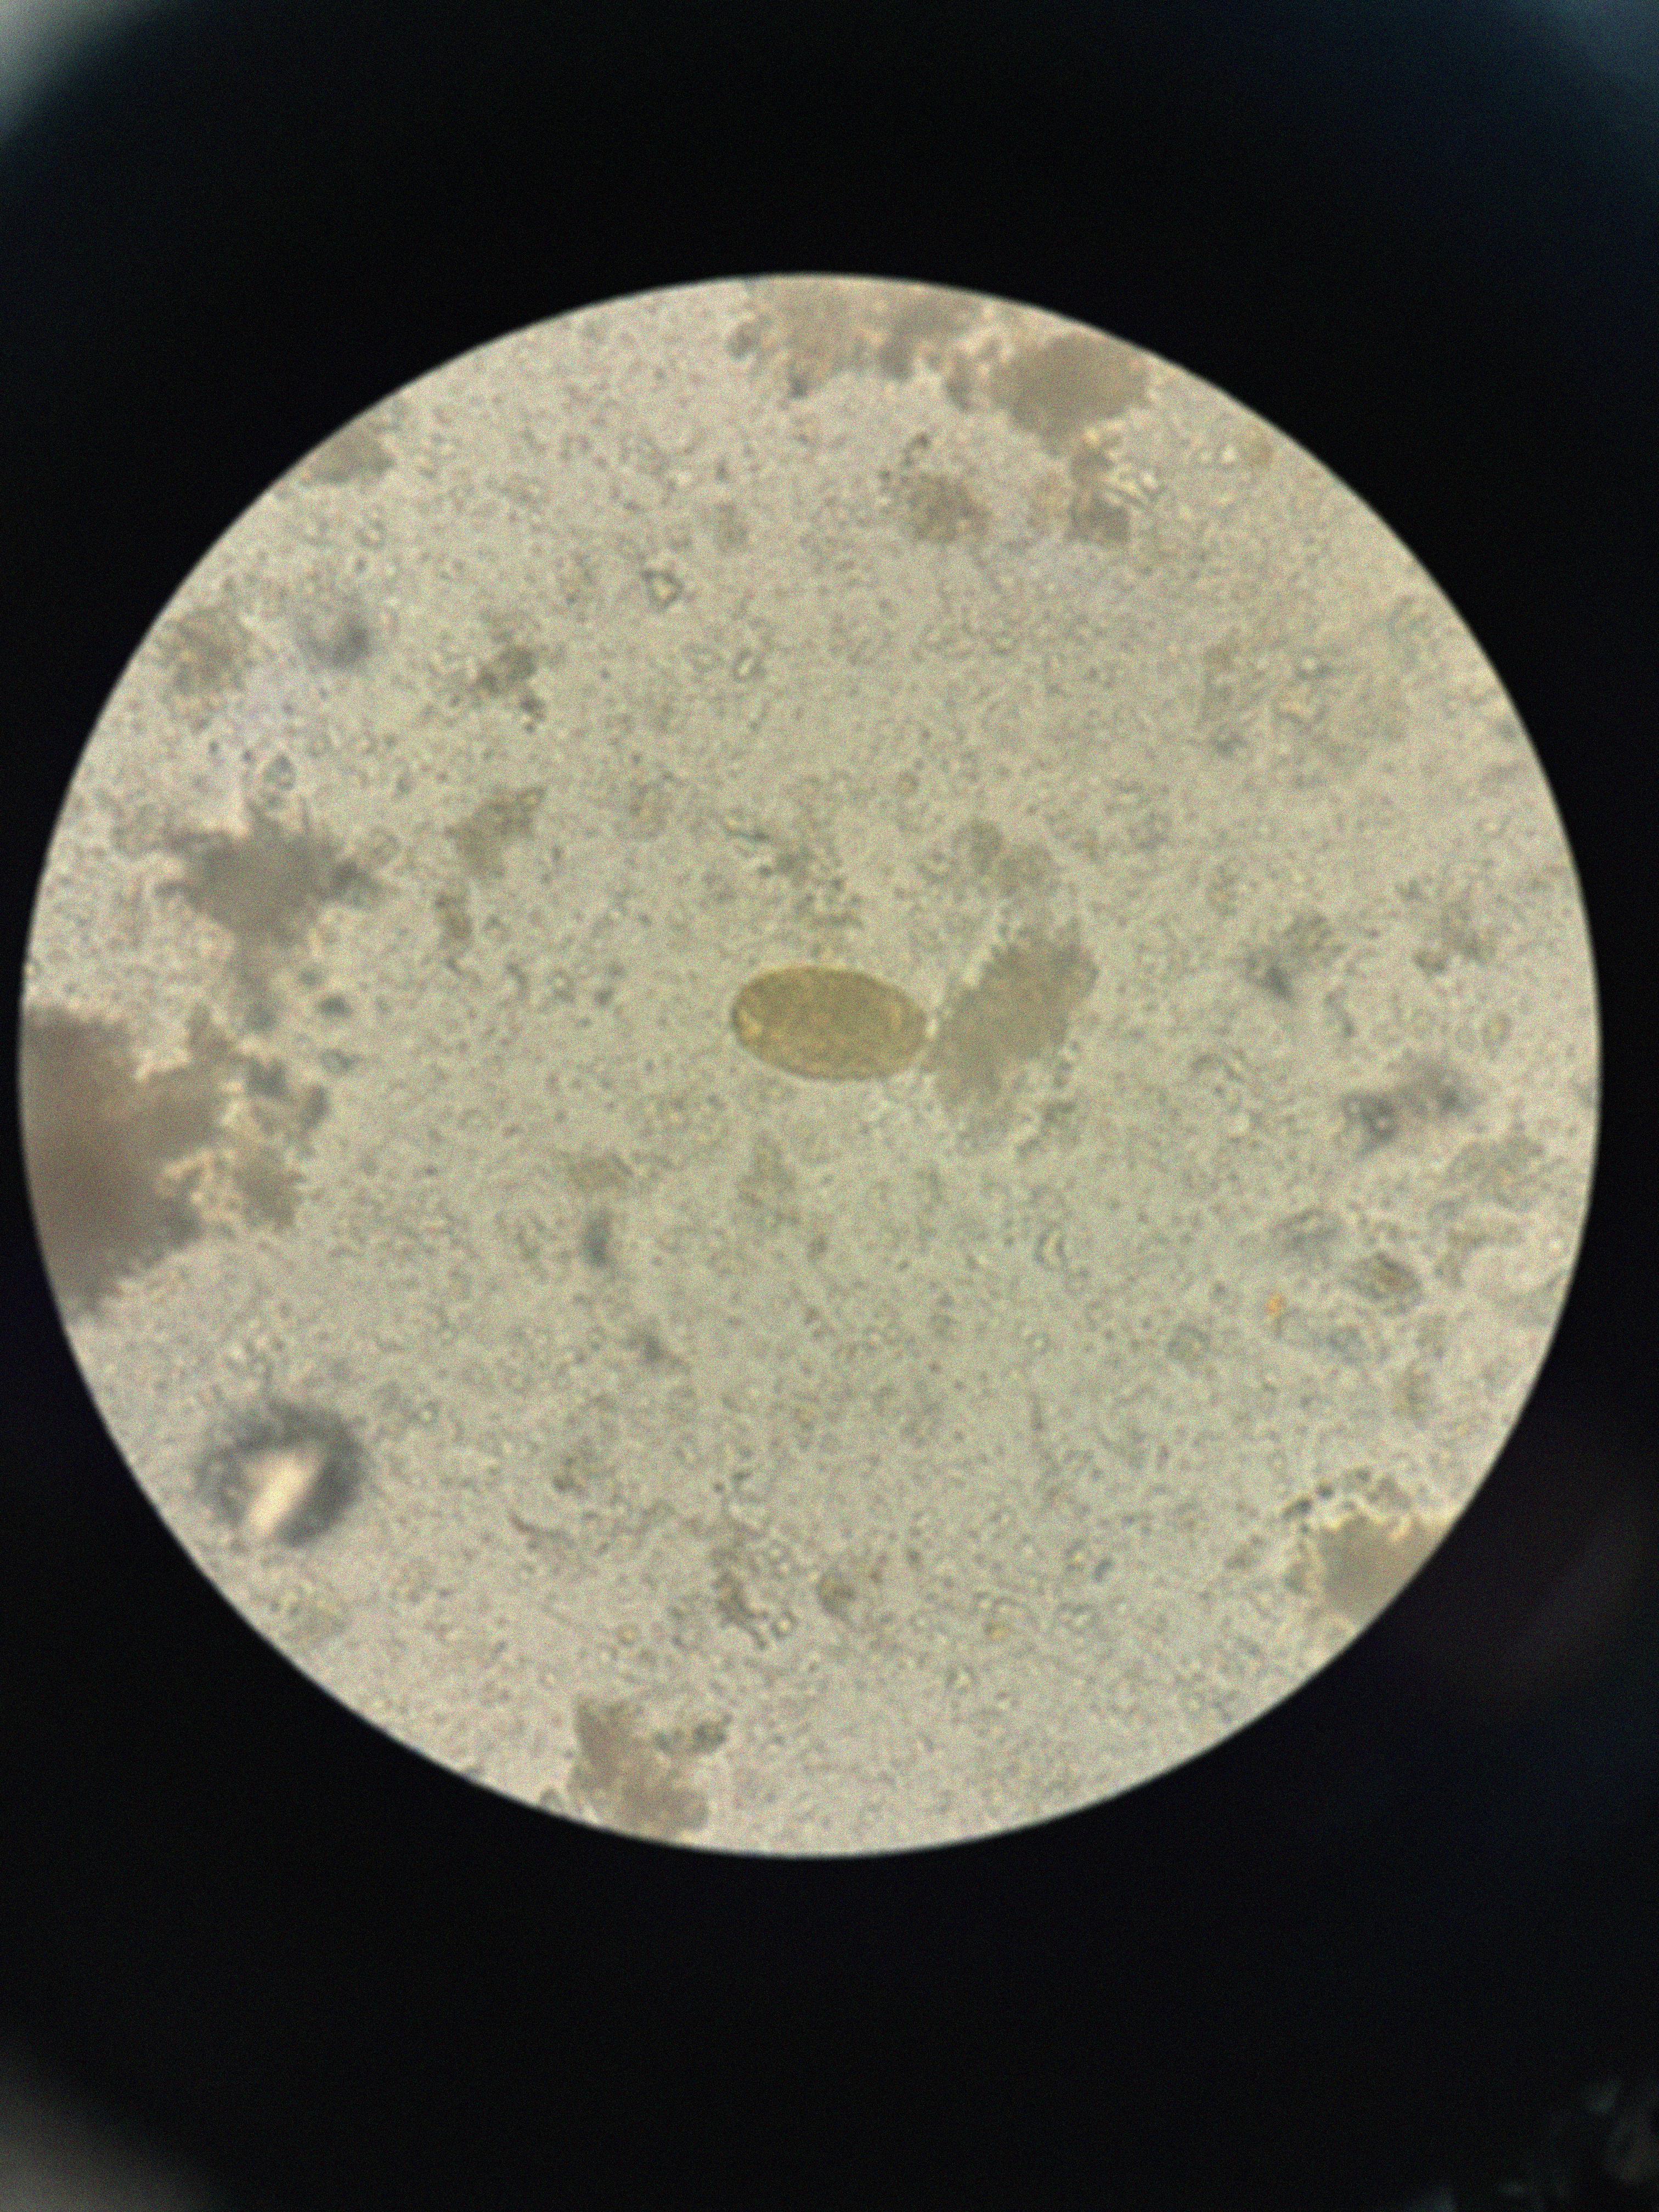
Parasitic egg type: Paragonimus spp